Question: I'm using Twitter bootstrap for creating my form. My objective is to create two rows (actually more, but I'm simplifying it for making the question simple) in the form. The first row contains three labels. And the second row will contain three input box for obtaining text as input.
I have written the following code for acheiving that:
'''
<div class="span6" id="create_trips" >
<form class="form-horizontal" method='post' action=''>
<fieldset>
<legend>
Test
</legend>
<div class="control-group">
<label class="control-label">test1</label>
<label class="control-label">test2</label>
<label class="control-label">test3</label>
</div>
<div class="control-group">
<div class="controls">
<input type="text" class="input-mini">
</div>
<div class="controls">
<input type="text" class="input-mini">
</div>
<div class="controls">
<input type="text" class="input-mini">
</div>
</div>
</fieldset>
</form>
</div>
'''
But the problem is the second row is completely unaligned. Whereas my first row is proper. I have attached the current output produced by the above code here:
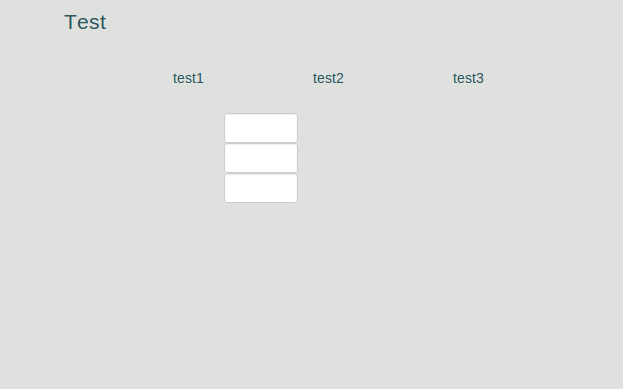
Answer: Finally I solved the problem using some custom CSS and changing the class name in the HTML code. Here is the HTML code:
'''
<form class="form-horizontal" method='post' action=''>
<fieldset>
<legend>Test</legend>
<div class="control-group">
<label class="control-trip" style="text-align: center">test1</label>
<label class="control-trip" style="text-align: center">test2</label>
<label class="control-trip" style="text-align: center">test3</label>
</div>
<div class="control-group">
<div class="control-trip">
<input type="text" class="input-mini">
</div>
<div class="control-trip">
<input type="text" class="input-mini">
</div>
<div class="control-trip">
<input type="text" class="input-mini">
</div>
</div>
</fieldset>
'''
And here is the corresponding CSS:
'''
.form-horizontal .control-trip
{
text-align: center;
float: left;
width: 140px;
padding-top: 5px;
}
'''
The solution is here in this <URL>